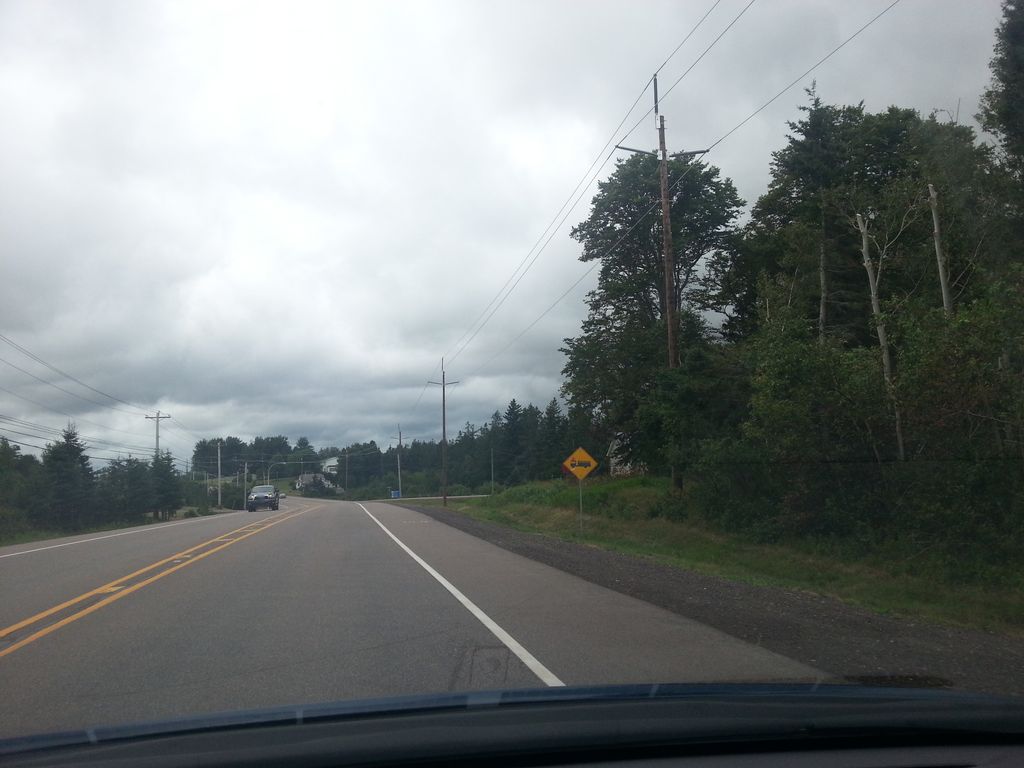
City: charlottetown